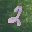
Label: 2